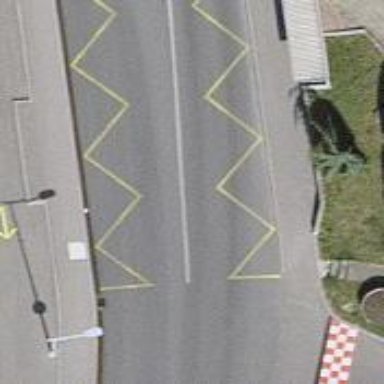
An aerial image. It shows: Bus stop with stop position for public transport.